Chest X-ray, PA view. Patient: 43 years old, sex F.
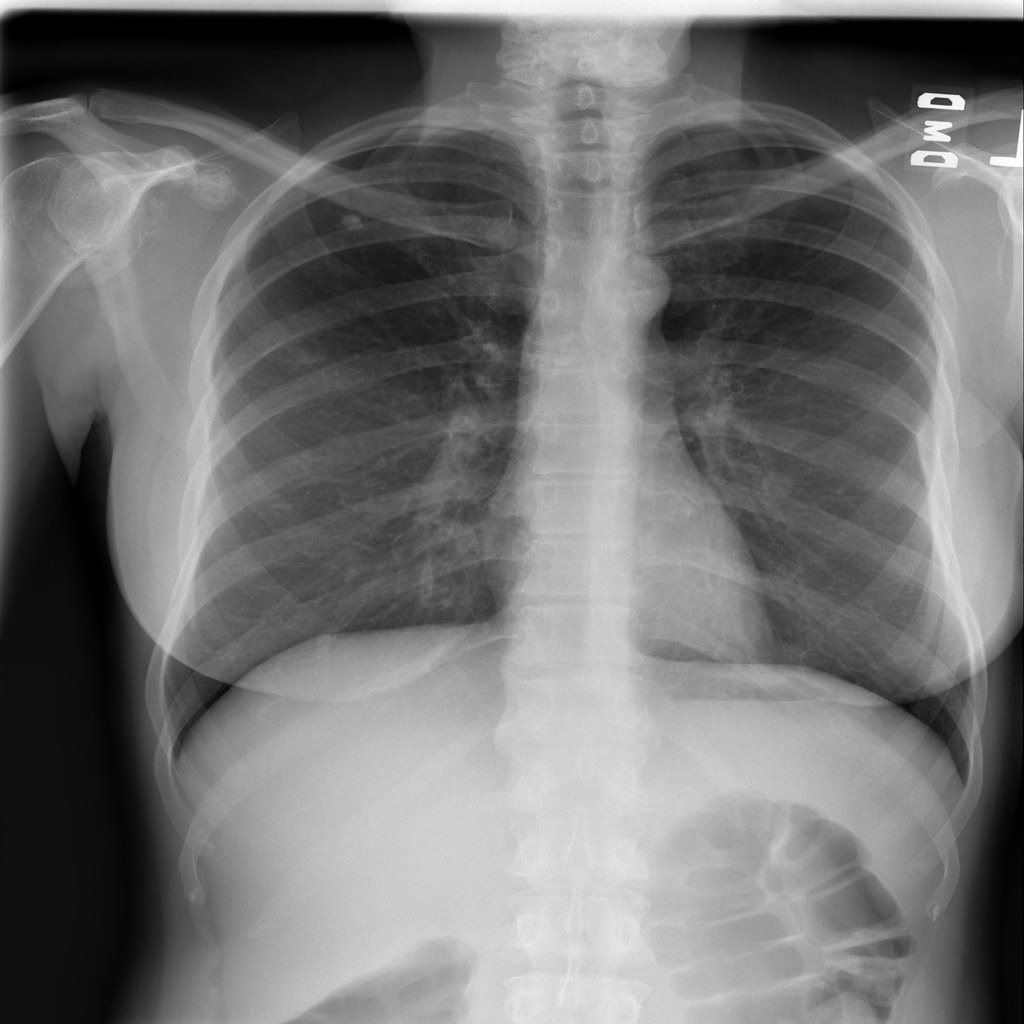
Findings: No Finding